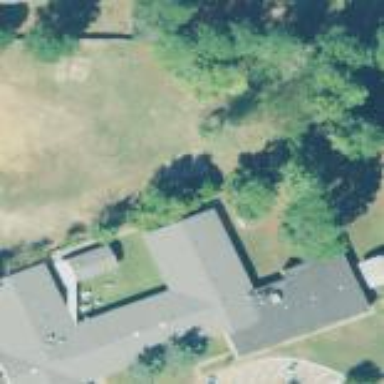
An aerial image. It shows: Nursing home building.